Question: I made a commit then I did a reset ^hard to undo the commit, then my repository become a mess.
Now it's almost repaired, one thing I did was rename a .java because it was in lower case, but I cant pull it again from github, even it's on gihub.
and the project explorer shows this:

any Ideas what this means?
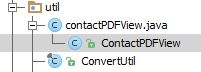
Answer: It means that you have a file 'contactPDFView.java', which contains definition for the class 'ContactPDFView'.
Rename the file to 'ContactPDFView.java'